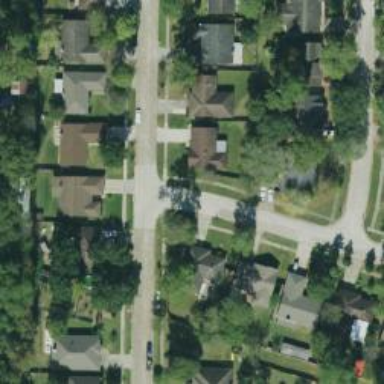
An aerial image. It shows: Residential road with separate sidewalk.